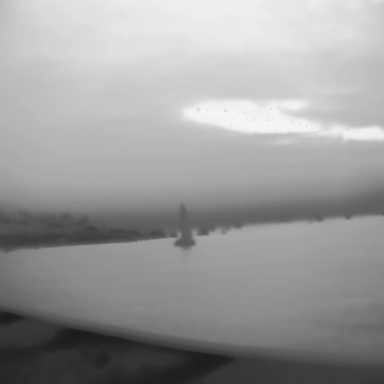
There is a sailboat in the infrared image.